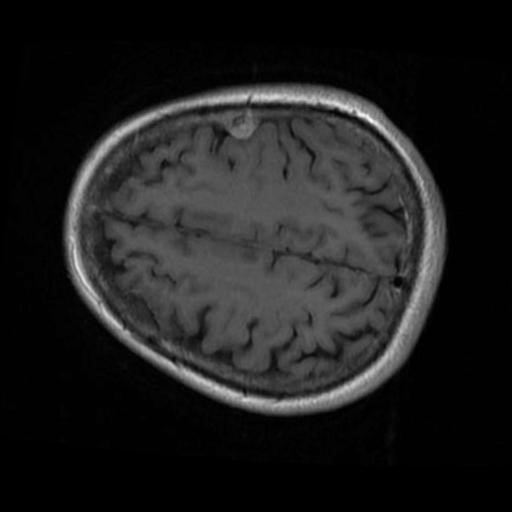
Label: brain_menin